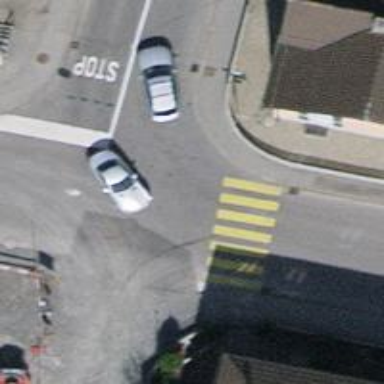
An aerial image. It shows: Marked zebra crossing on the road.